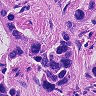
Metastatic tissue present: yes